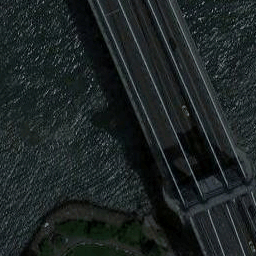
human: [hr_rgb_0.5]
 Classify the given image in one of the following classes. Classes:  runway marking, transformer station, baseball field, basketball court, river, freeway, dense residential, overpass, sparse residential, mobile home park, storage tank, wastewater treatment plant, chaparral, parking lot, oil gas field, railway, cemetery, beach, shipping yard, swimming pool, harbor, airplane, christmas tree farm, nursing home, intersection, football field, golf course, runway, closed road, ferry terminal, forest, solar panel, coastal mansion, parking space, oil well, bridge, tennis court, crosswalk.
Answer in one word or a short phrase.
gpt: bridge